Question: I'm configuring my <URL> will reload the page that I'm developing.
Here's my gulpfile:
'''
var gulp = require('gulp')
, nodemon = require('gulp-nodemon')
, livereload = require('gulp-livereload');
gulp.task('startReloadServer', function() {
livereload.listen();
});
gulp.task('demon', function () {
nodemon({
script: 'server.js',
ext: 'js html',
env: {
'NODE_ENV': 'development'
}
})
.on('start', ['startReloadServer'])
.on('restart', function () {
console.log('restarted!');
livereload.changed();
});
});
gulp.task('default', ['demon']);
'''
Yet when I make a change to one of my view (.html) files, my browser reloads the page before the node server process has had an opportunity to come back online:

How do I alter my gulpfile to have the livereload.changed() event be issued nodemon is ready to receive requests?
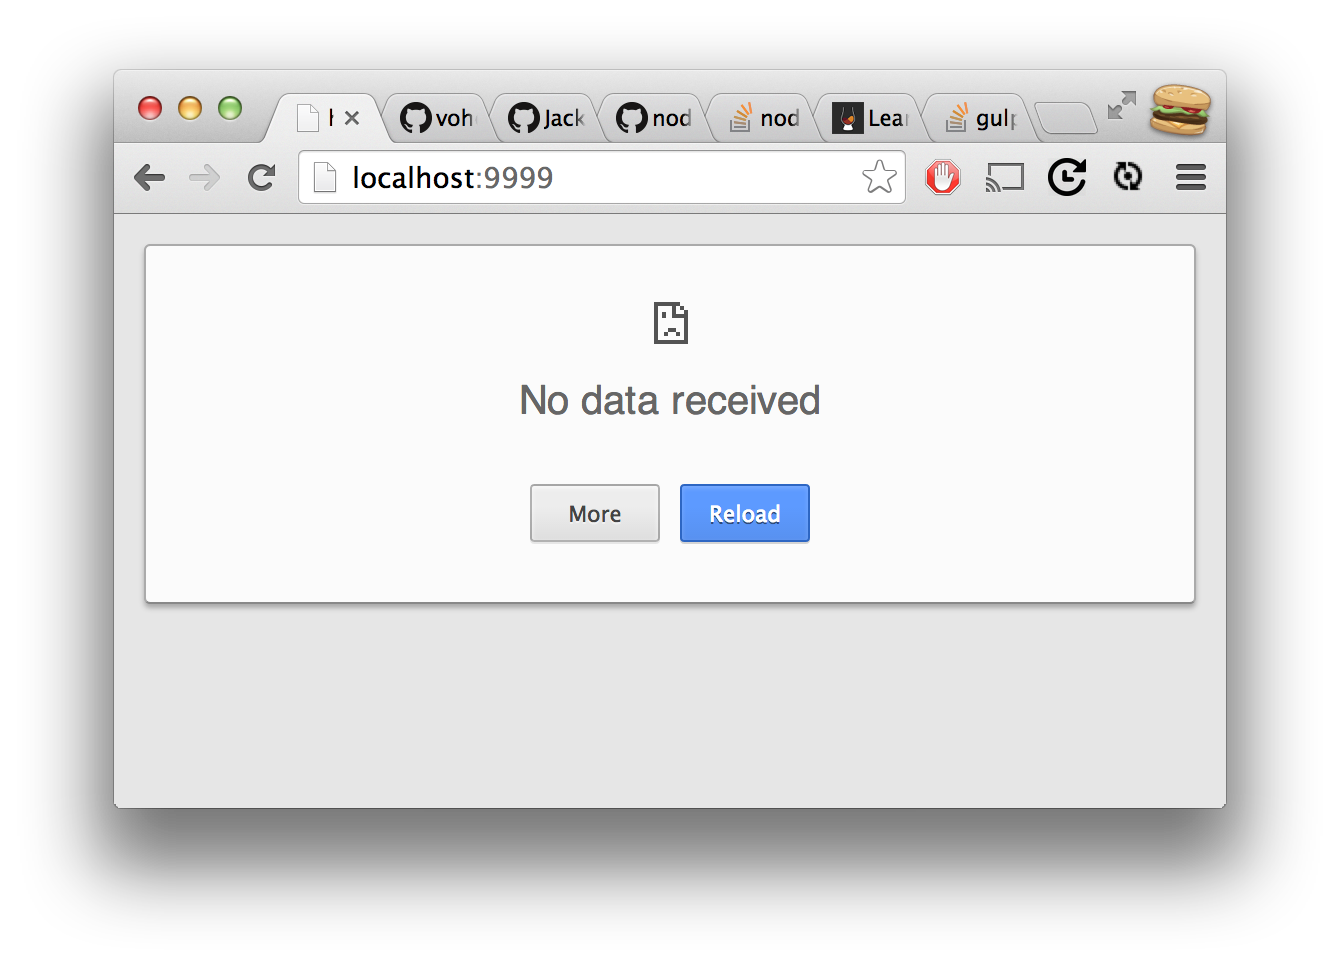
Answer: I found similar question, then I write my solution.
<URL>
'''
nodemon({script: 'app.js',
nodeArgs: ['--harmony'],
stdout: false})
.on('readable', function(data) {
this.stdout.on('data', function(chunk) {
if (/koa server listening/.test(chunk)) {
console.log('livereload');
livereload.reload();
}
process.stdout.write(chunk);
});
this.stderr.pipe(process.stderr);
});
'''